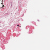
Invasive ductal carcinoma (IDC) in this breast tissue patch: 0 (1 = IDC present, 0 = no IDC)